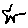
Label: star